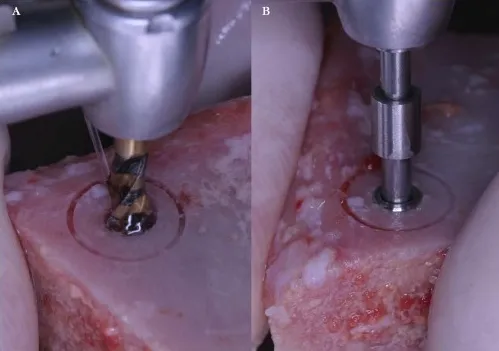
Implant placement into the graft before grafting procedure.
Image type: medical_photograph (other_medical_photograph)